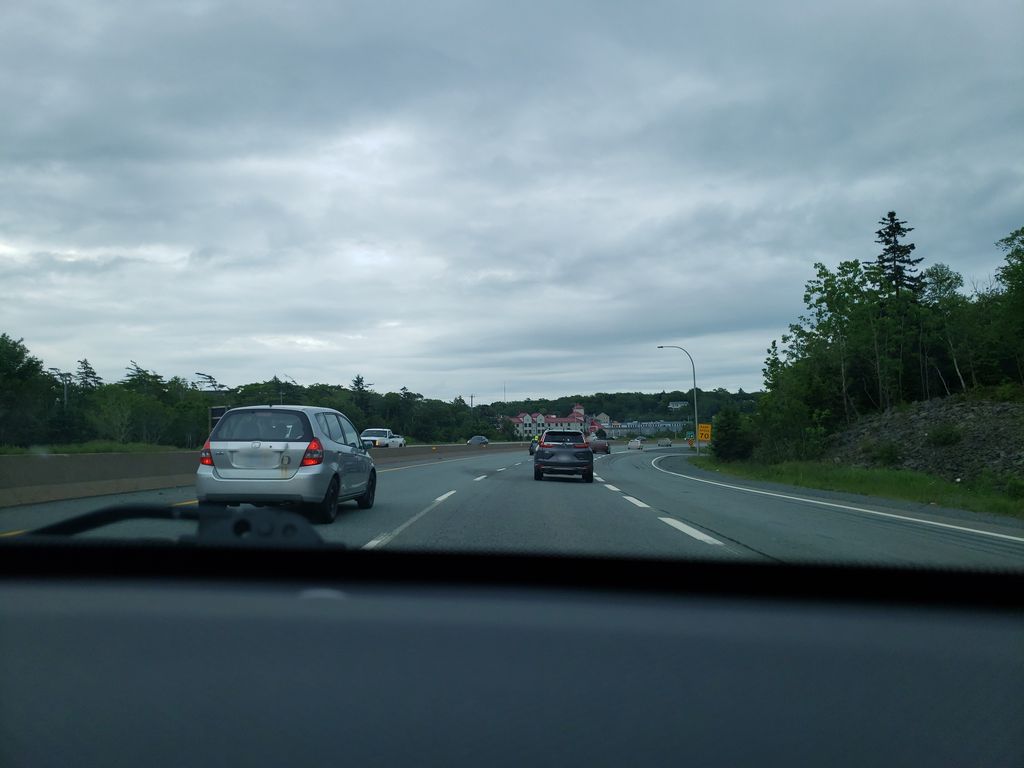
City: halifax